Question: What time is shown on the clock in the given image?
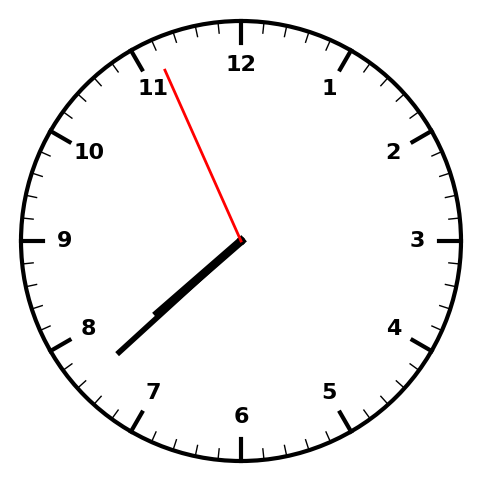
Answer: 07:37:56